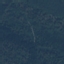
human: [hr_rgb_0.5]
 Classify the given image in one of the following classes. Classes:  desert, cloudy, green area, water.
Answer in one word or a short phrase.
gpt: green area